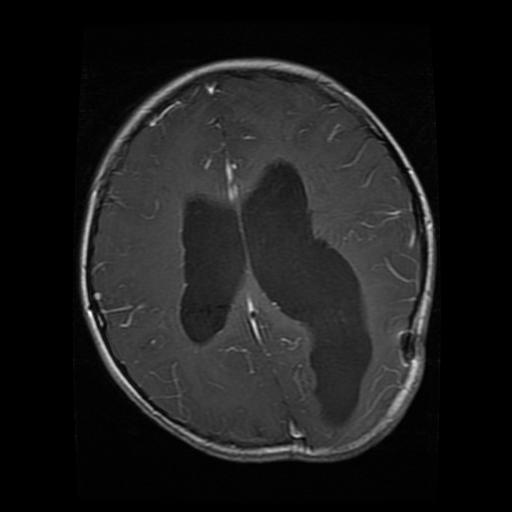
Label: glioma